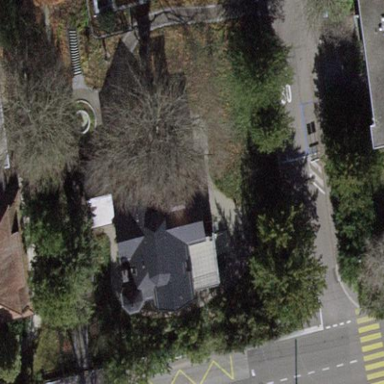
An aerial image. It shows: Building with tile roof.